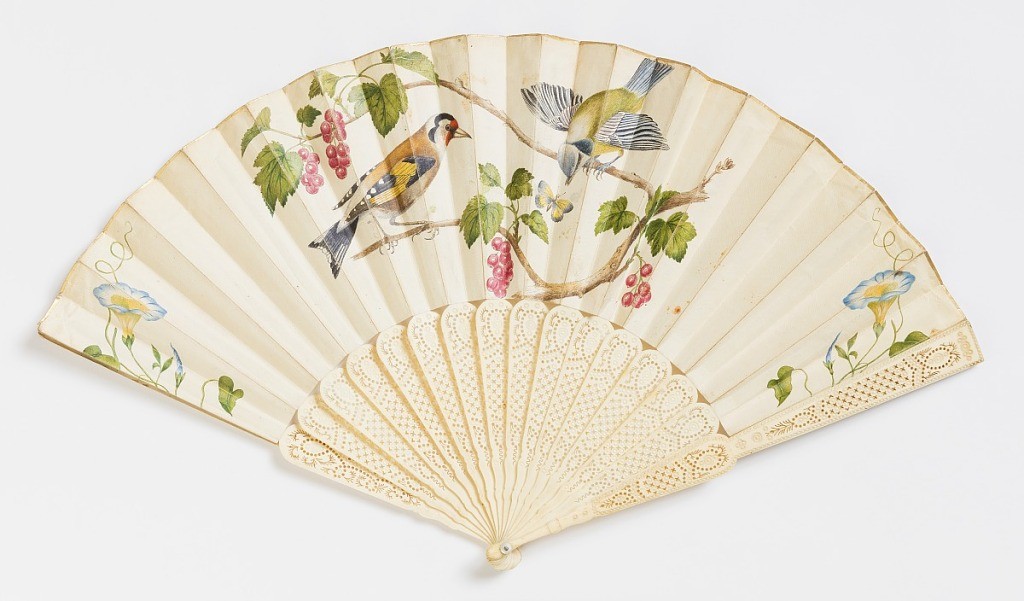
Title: Pleated fan
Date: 1850–1870
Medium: Painted parchment leaf, drilled and pierced bone sticks, mother-of pearl washer and metal bail at the rivet
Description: Pleated fan with a painted parchment leaf showing a goldfinch with berries of either Bryony, a climbing vine whose berries are poisonous, or Guelder Rose (Vibernum Opulus), both of which grow wild in Europe. Drilled and pierced bone sticks. Mother-of pearl washer and metal bail at the rivet.